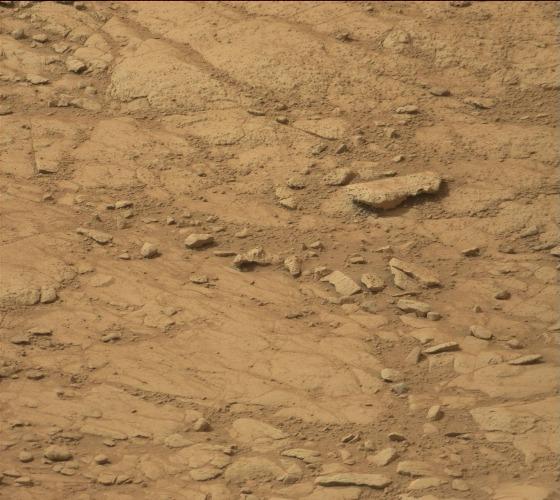
Terrain classes present: Bedrock, Gravel / Sand / Soil, Rock, Shadow